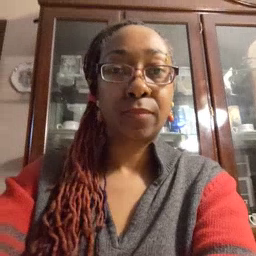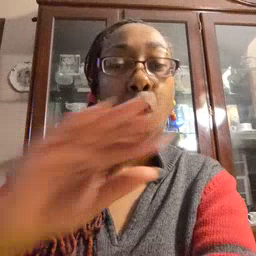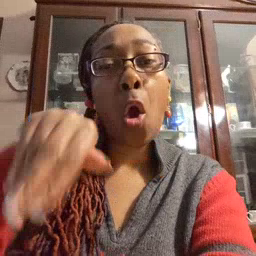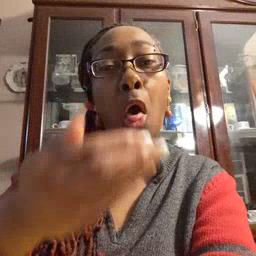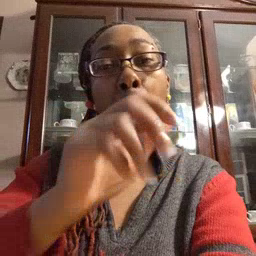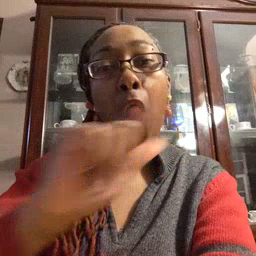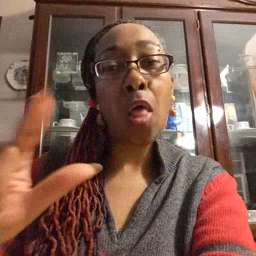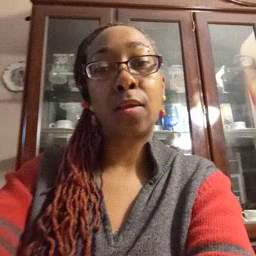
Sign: all